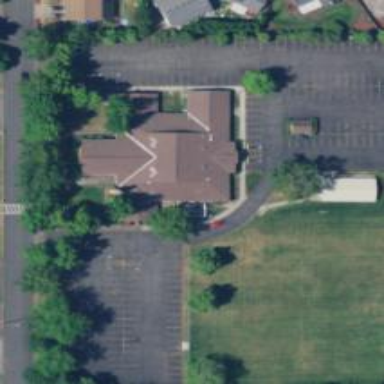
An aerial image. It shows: Building serving as place of worship.